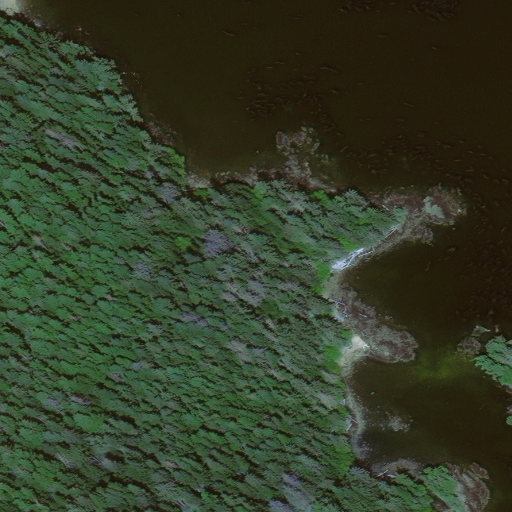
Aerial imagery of island in Alaska named Princesa Island containing only unknown